Question: Determine whether the two graphs given in the figure are isomorphic. If you think they are isomorphic, answer 1; if you think they are not isomorphic, answer 0.
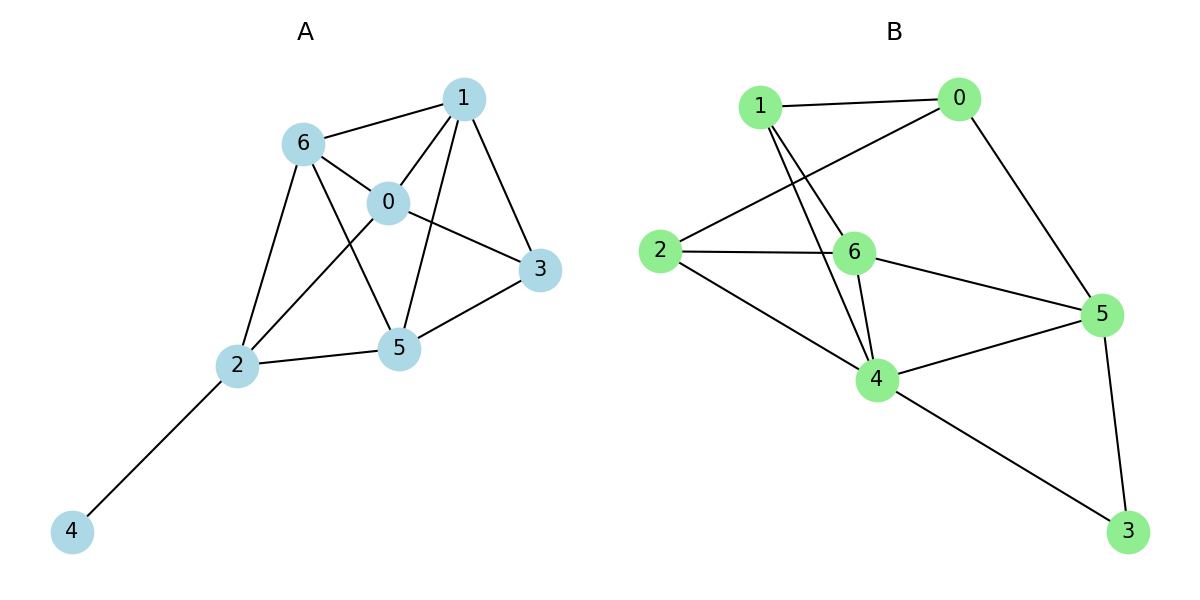
Answer: 0